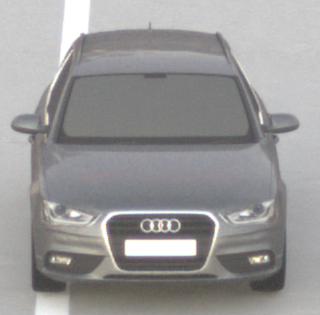
Make: Audi
Model: A4 Avant 1.8 TFSI
Detailed model: A4 (B8) Avant
Model produced from: 2012/02
Model produced until: 2015/04
Doors: 5
Color: gray
Road condition: dry road
Daytime: sunrise or sunset
Contrast: low contrast